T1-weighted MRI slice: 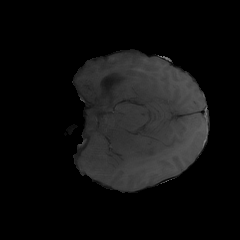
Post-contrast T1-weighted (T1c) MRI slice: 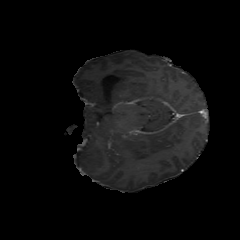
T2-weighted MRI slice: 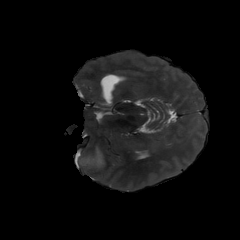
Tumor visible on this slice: yes